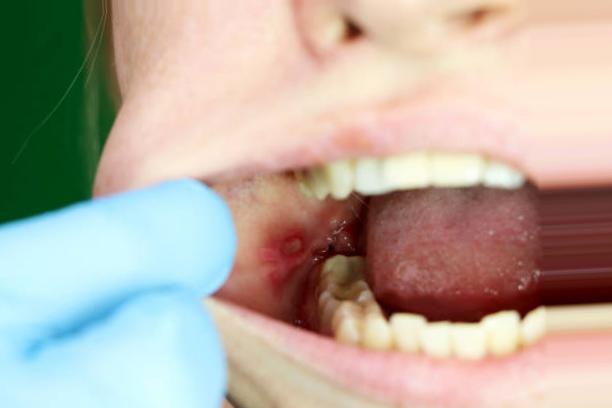
Condition: Mouth Ulcer